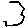
Label: hexagon